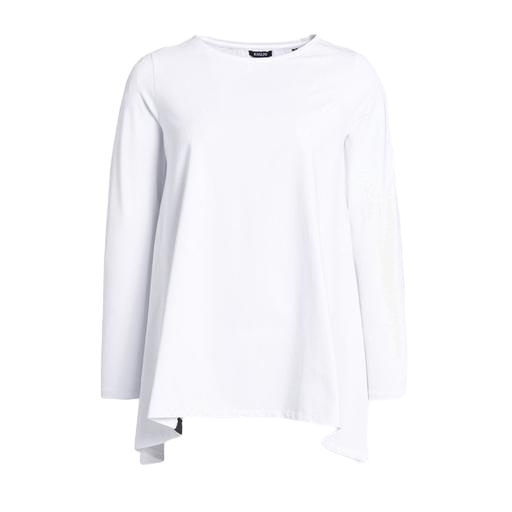
white long-sleeve high-low tunic, white long sleeve swing tee, white wedge t-shirt, white background